Question: I am trying to plot a trajectory in real-time using Javascript and Highcharts. The data will come from external sensors but for the moment I was practicing with this example:
<URL>
As you can see, the JS snippet tries to plot a circle using a cosine and a sine function:
'''
load: function () {
var series = this.series[0];
setInterval(function () {
a = a + 0.1;
x = Math.sin(a),
y = Math.cos(a);
series.addPoint([x, y], true);
}, 100);
}
'''
The problem is that once the point has crossed the x axes, the line segment is no more drawn between two consecutive samples, instead it connects the new sample with one of the old ones already plotted before:

How can I solve this and get a clean x-y plot?
Thanks
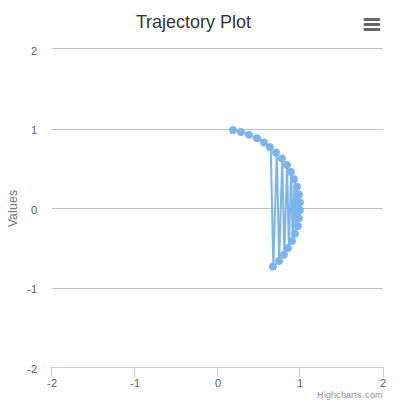
Answer: Highcharts expects spline/line chart data to always be sorted by the x value. With this expectation, when you call 'addPoint' it looks like it draws the line segment to the previous x-value not the previously added point.
If you <URL> to use 'setData':
'''
var data = [];
var series = this.series[0];
setInterval(function () {
a = a + 0.1;
x = Math.sin(a),
y = Math.cos(a);
data.push([x,y]);
series.setData(data, true);
}, 100);
'''
it draws the line segments correctly but you get lots of these errors in the console:
'''
Highcharts error #15: www.highcharts.com/errors/15
'''
You might have better luck switching to a <URL>.